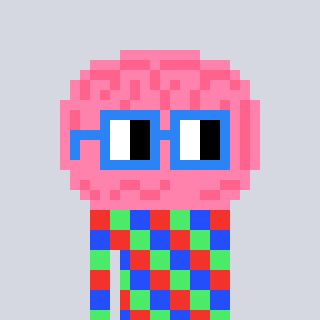
a pixel art character with square blue glasses, a brain-shaped head and a computerblue-colored body on a cool background